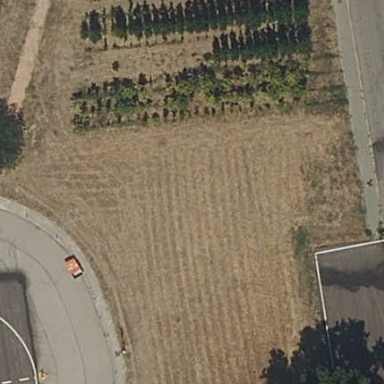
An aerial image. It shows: Plant nursery.